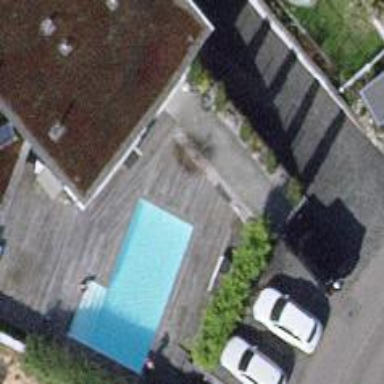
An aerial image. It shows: Outdoor personal swimming pool on leisure land.